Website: crate-barrel
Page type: address-validator
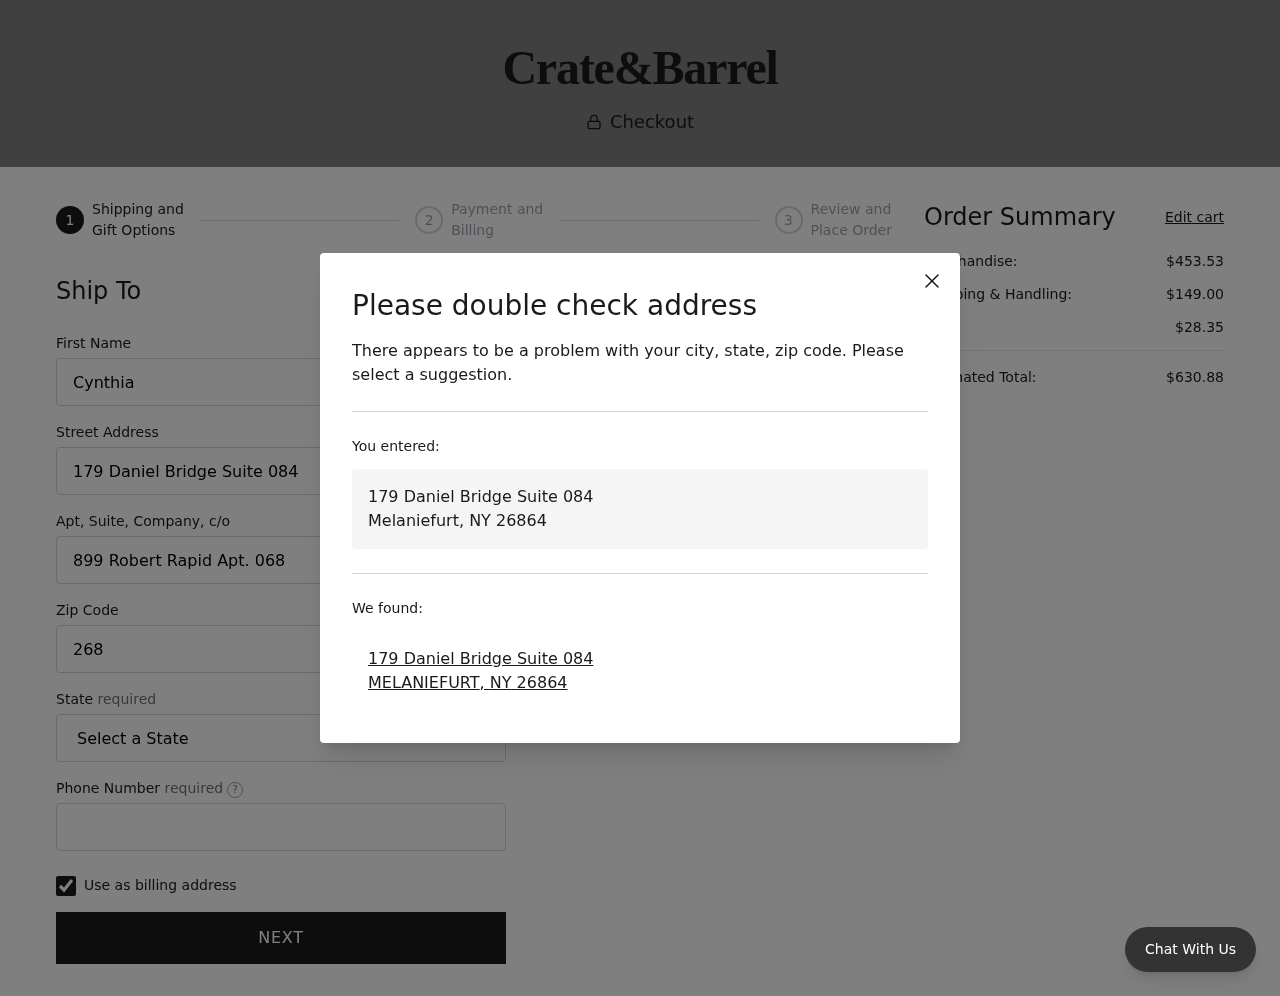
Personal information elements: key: PII_CITY
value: Melaniefurt
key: PII_CITY
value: MELANIEFURT
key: PII_FIRSTNAME
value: Cynthia
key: PII_PHONE
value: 6142057120
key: PII_POSTCODE
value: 26864
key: PII_STATE
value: New York
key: PII_STATE_ABBR
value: NY
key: PII_STREET
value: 179 Daniel Bridge Suite 084
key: PII_STREET2
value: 899 Robert Rapid Apt. 068
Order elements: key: ORDER_SUBTOTAL
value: $453.53
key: ORDER_SHIPPING_COST
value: $149.00
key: ORDER_TAX
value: $28.35
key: ORDER_TOTAL
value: $630.88